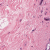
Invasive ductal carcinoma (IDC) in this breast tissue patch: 0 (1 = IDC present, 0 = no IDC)